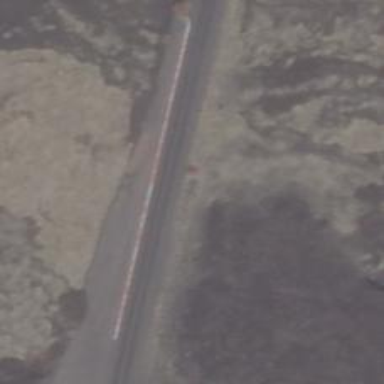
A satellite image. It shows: Trunk link highway.